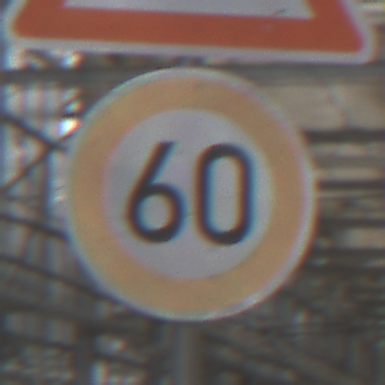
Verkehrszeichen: Geschwindigkeit60
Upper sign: UnebeneFahrbahn
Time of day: Midday
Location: Roofed (Special)
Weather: Overcast
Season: NotSpecified
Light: Natural